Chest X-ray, AP view. Patient: 58 years old, sex M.
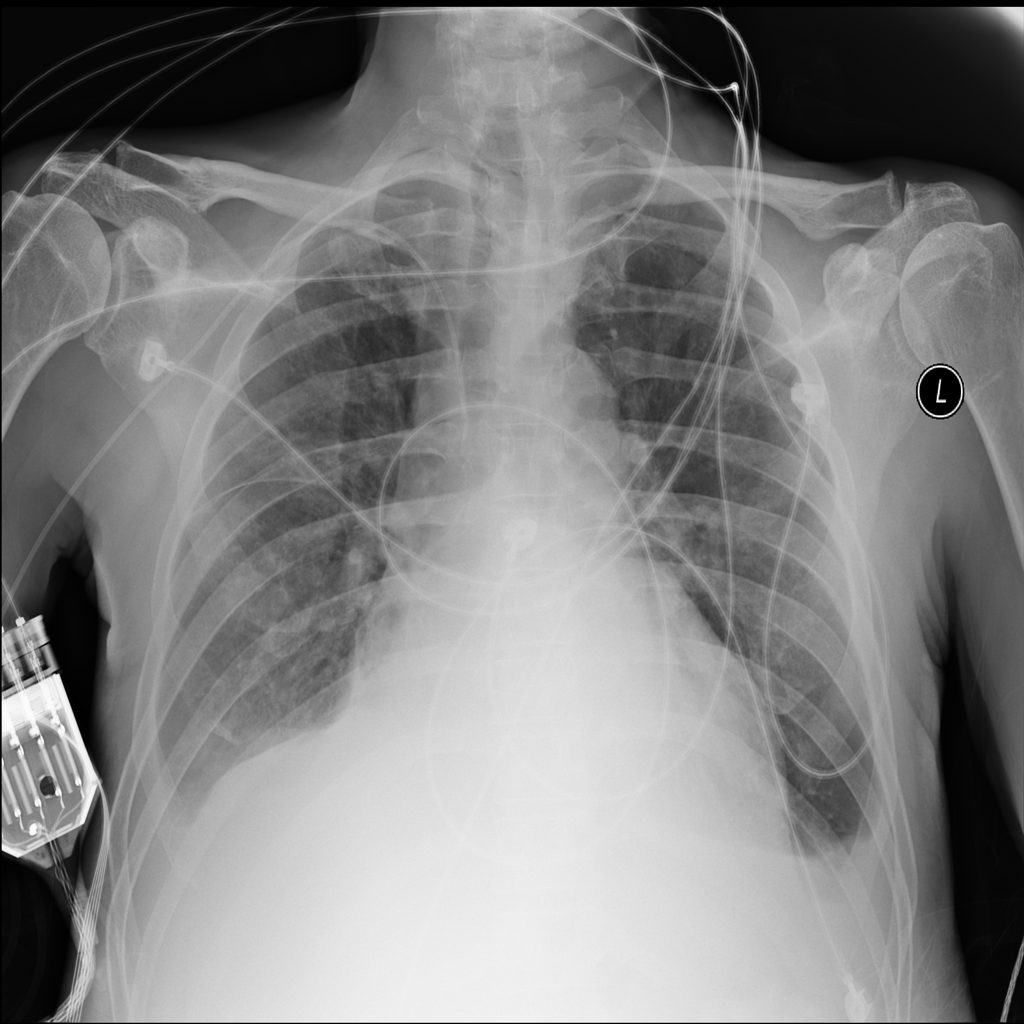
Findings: Effusion